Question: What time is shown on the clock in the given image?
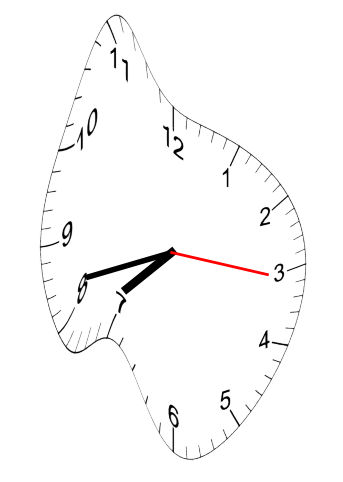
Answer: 07:42:16